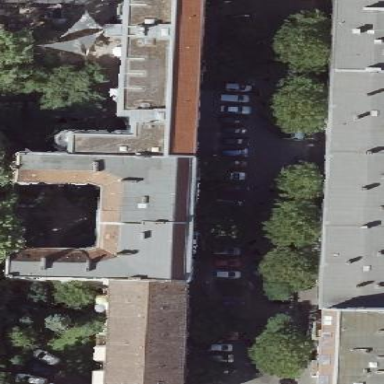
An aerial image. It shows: Residential building with double saltbox roof shape.